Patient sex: M
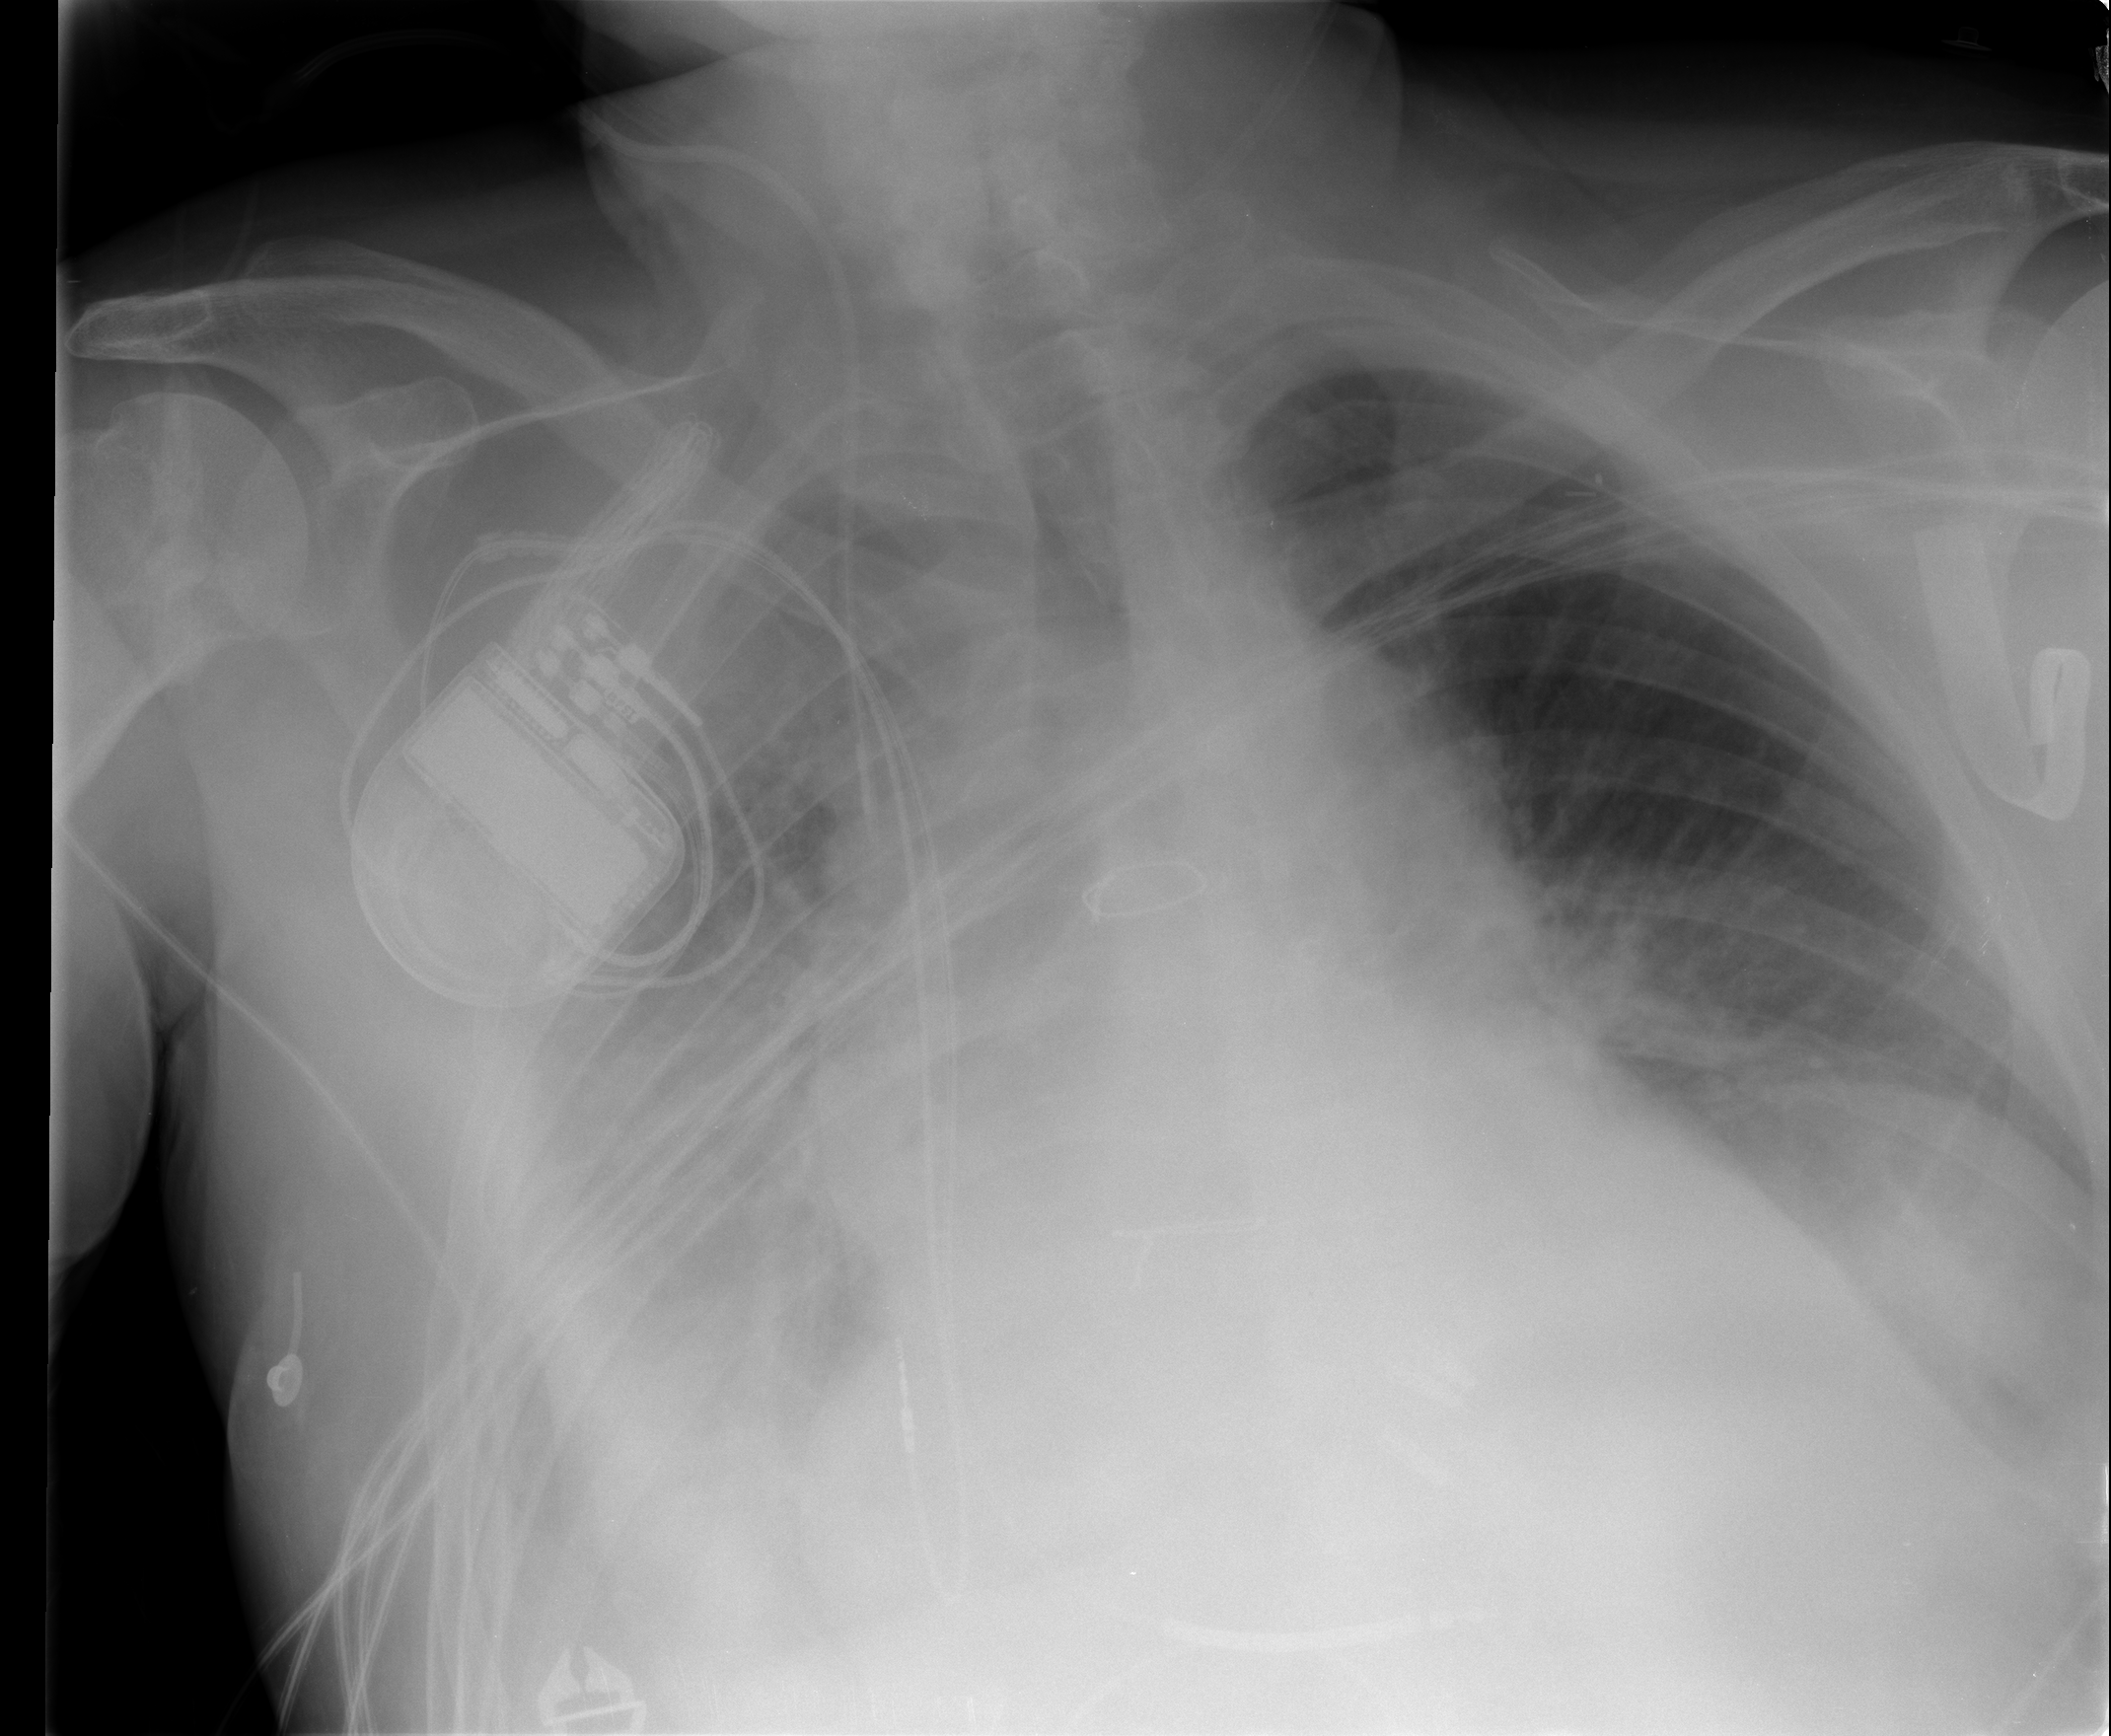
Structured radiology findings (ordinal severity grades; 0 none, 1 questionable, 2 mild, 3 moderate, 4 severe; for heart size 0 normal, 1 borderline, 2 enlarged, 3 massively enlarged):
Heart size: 2
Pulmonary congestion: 2
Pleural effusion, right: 2
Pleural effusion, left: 2
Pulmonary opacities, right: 3
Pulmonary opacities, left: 0
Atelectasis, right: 3
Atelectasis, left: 2